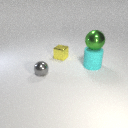
small gray metal sphere to the left of small yellow metal cube